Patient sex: M
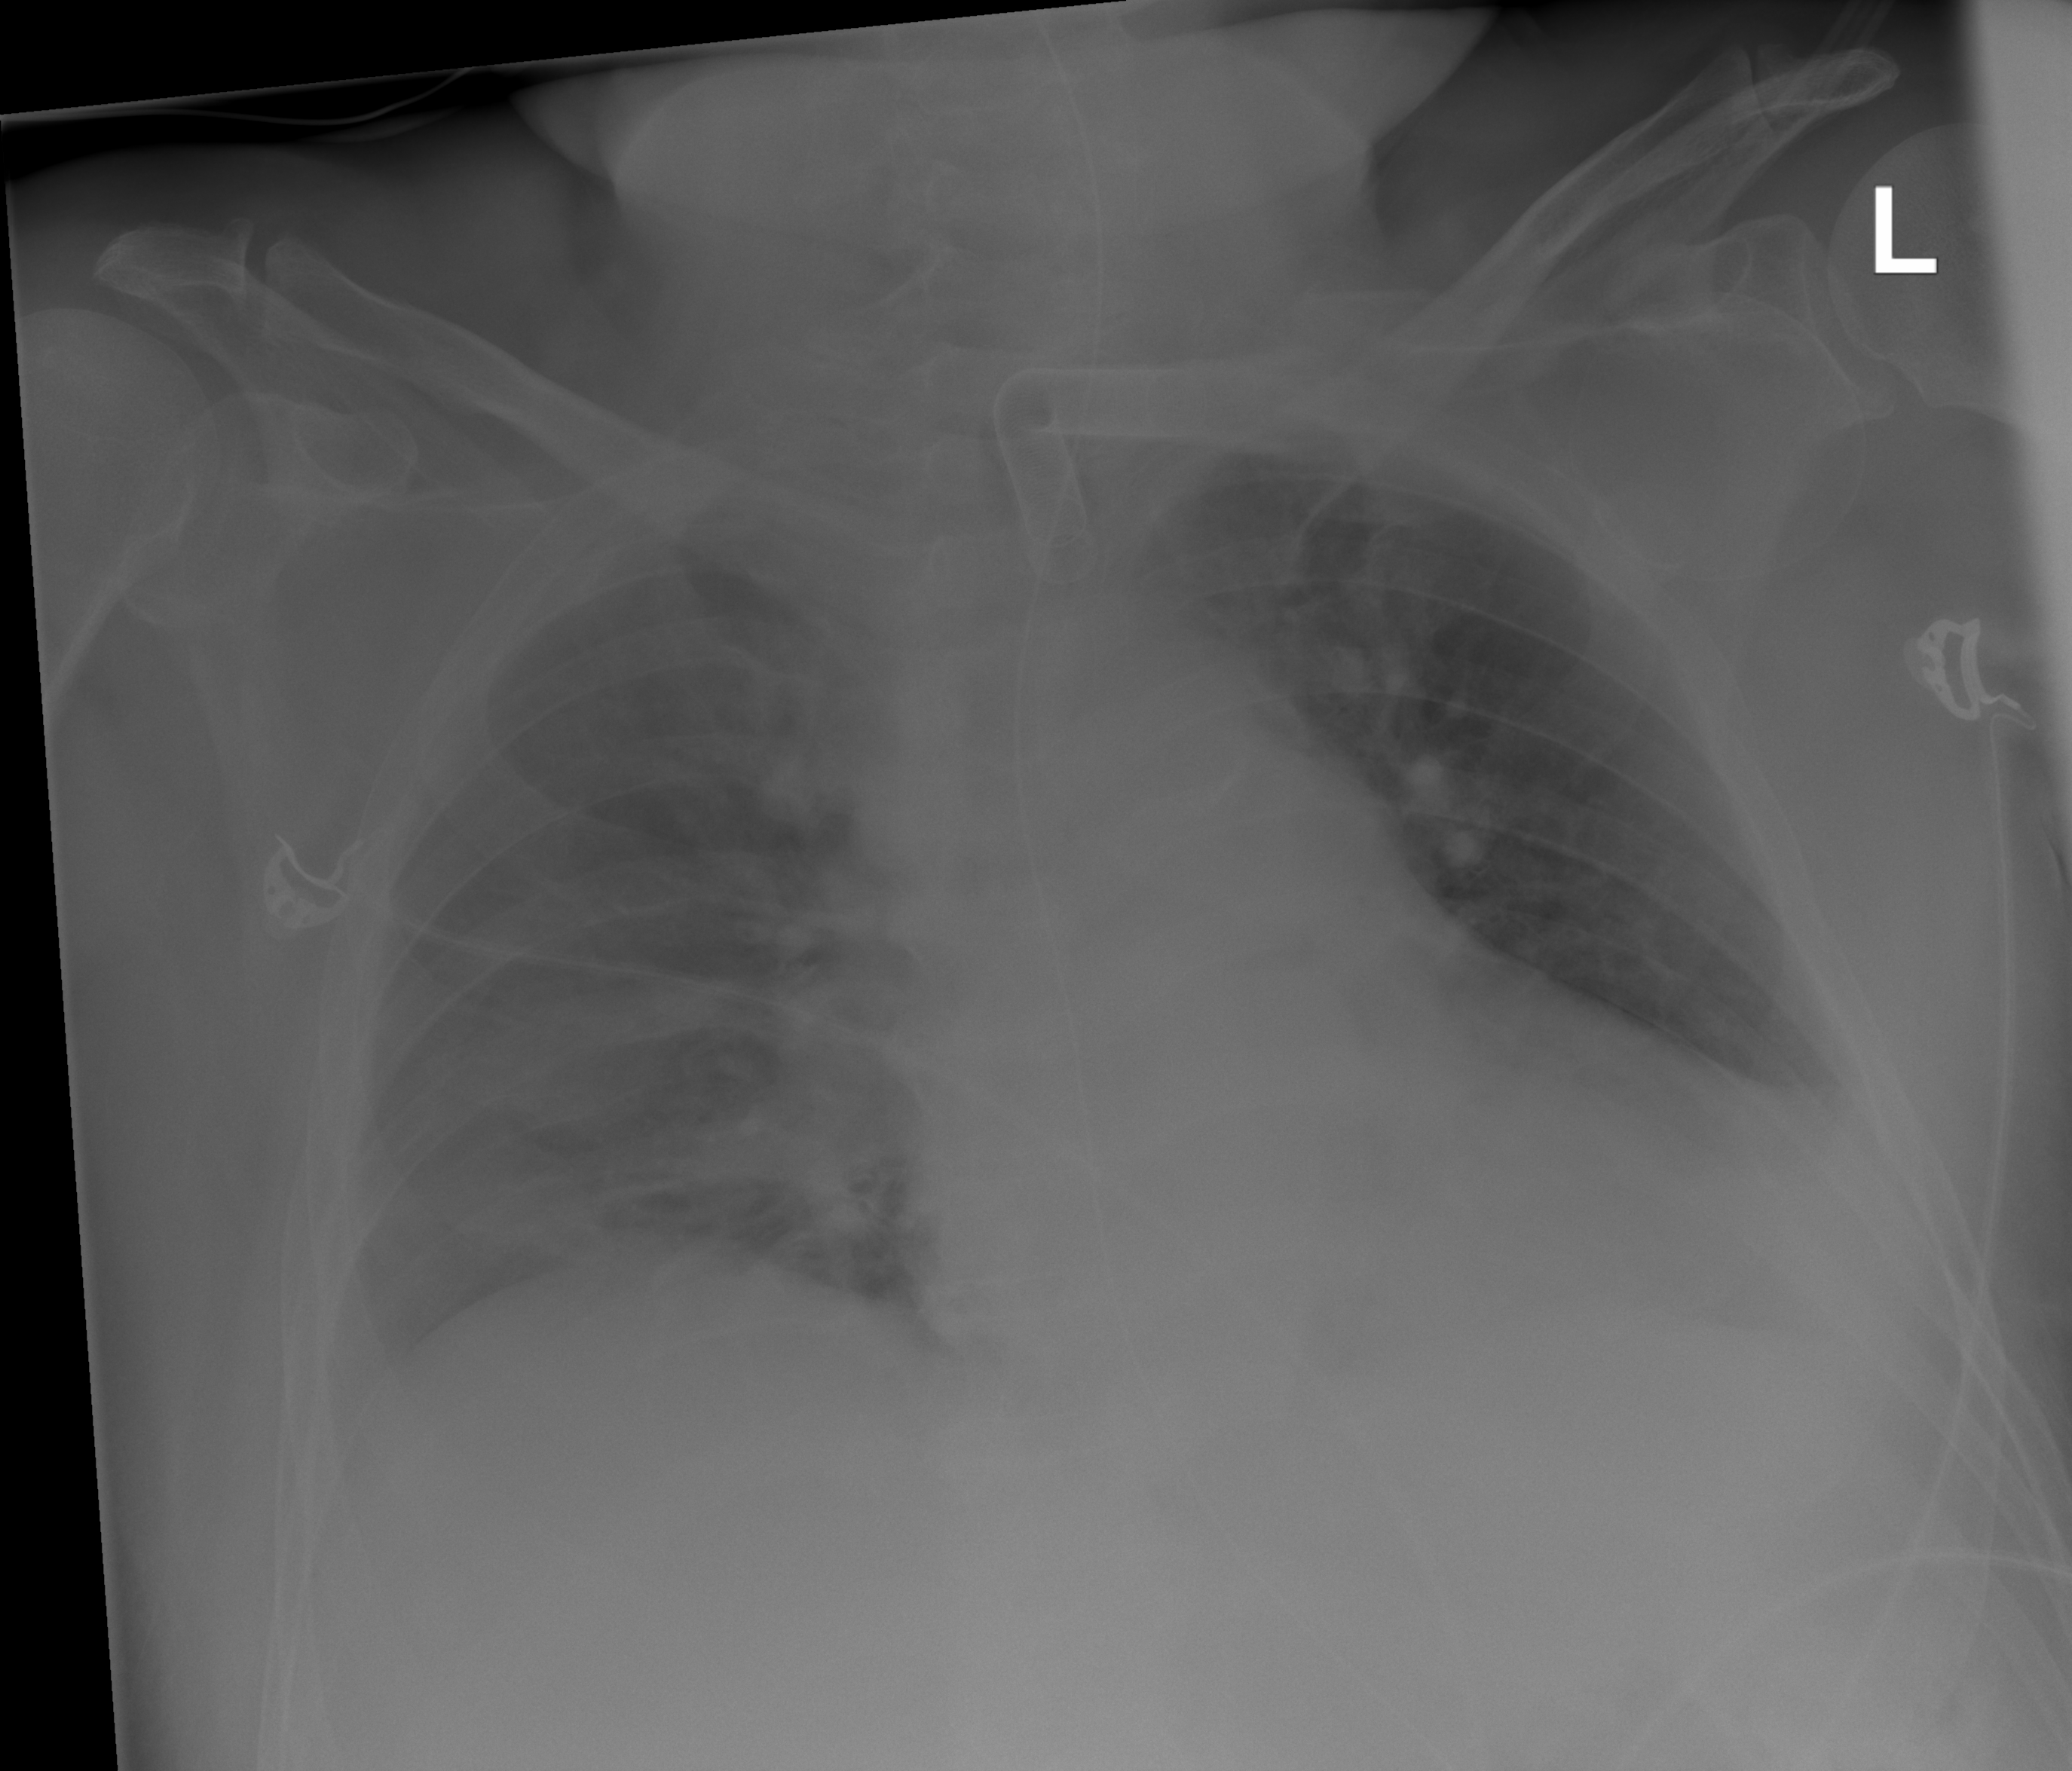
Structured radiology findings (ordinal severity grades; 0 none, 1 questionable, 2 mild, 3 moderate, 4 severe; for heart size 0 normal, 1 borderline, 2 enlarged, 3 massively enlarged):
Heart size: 2
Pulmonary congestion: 2
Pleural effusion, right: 1
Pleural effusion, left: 0
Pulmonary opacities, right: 3
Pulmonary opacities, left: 0
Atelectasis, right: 3
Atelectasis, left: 1